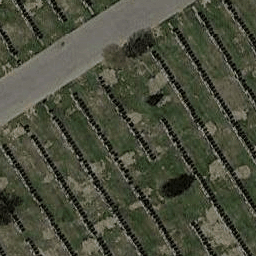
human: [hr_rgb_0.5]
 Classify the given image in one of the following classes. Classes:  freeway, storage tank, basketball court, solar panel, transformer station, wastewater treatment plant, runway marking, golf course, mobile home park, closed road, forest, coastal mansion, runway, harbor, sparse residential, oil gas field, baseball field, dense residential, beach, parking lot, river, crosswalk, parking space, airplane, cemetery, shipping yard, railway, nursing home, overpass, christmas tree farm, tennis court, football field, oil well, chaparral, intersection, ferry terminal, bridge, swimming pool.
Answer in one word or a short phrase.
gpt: cemetery